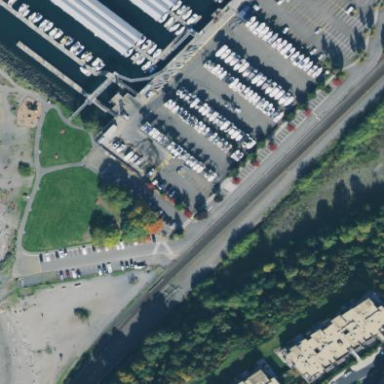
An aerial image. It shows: Boatyard located near waterway.